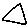
Label: triangle